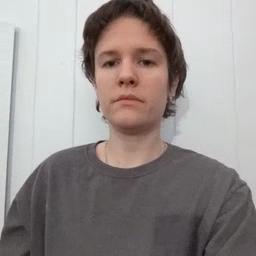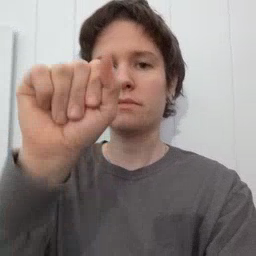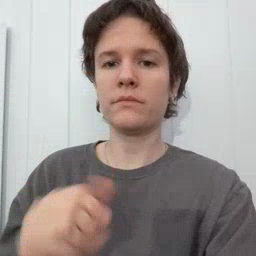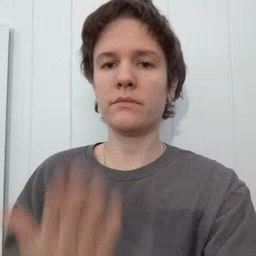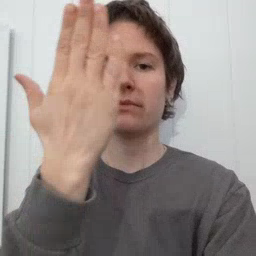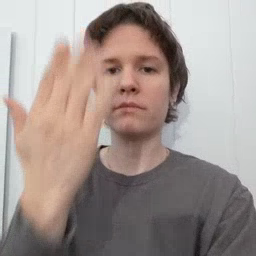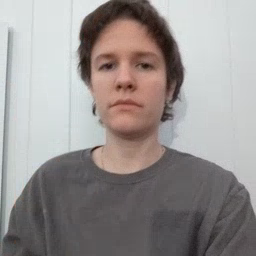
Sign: mitten